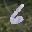
Label: 6